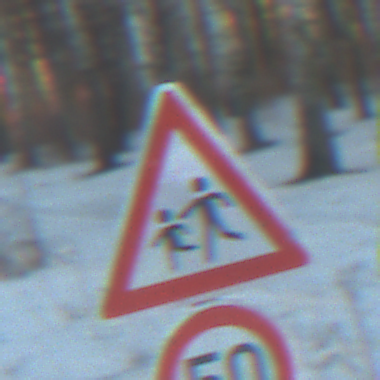
Verkehrszeichen: KinderRechts
Zusatzzeichen unten: Geschwindigkeit50
Umgebung: Outdoor, Nature
Tageszeit: SunriseSunset
Wetter: Clear
Licht: Natural
Jahreszeit: Winter
Kontrast: LowContrast